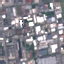
Land use / land cover: Industrial